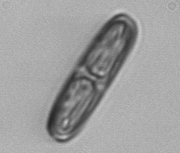
Label: Ephemera